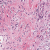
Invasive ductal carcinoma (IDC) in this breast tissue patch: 1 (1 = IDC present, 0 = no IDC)